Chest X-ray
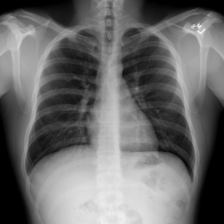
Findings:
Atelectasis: negative
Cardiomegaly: negative
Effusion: negative
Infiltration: negative
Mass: negative
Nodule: negative
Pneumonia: negative
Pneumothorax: negative
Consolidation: negative
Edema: negative
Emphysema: negative
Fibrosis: negative
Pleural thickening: negative
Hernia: negative